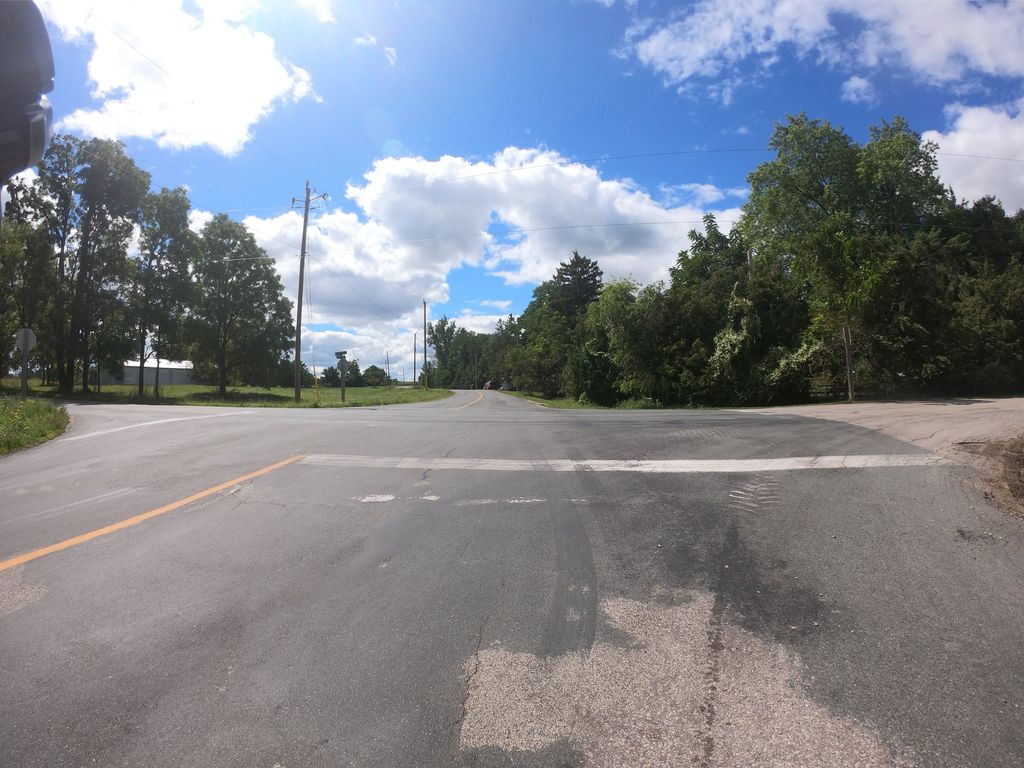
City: kitchener-waterloo